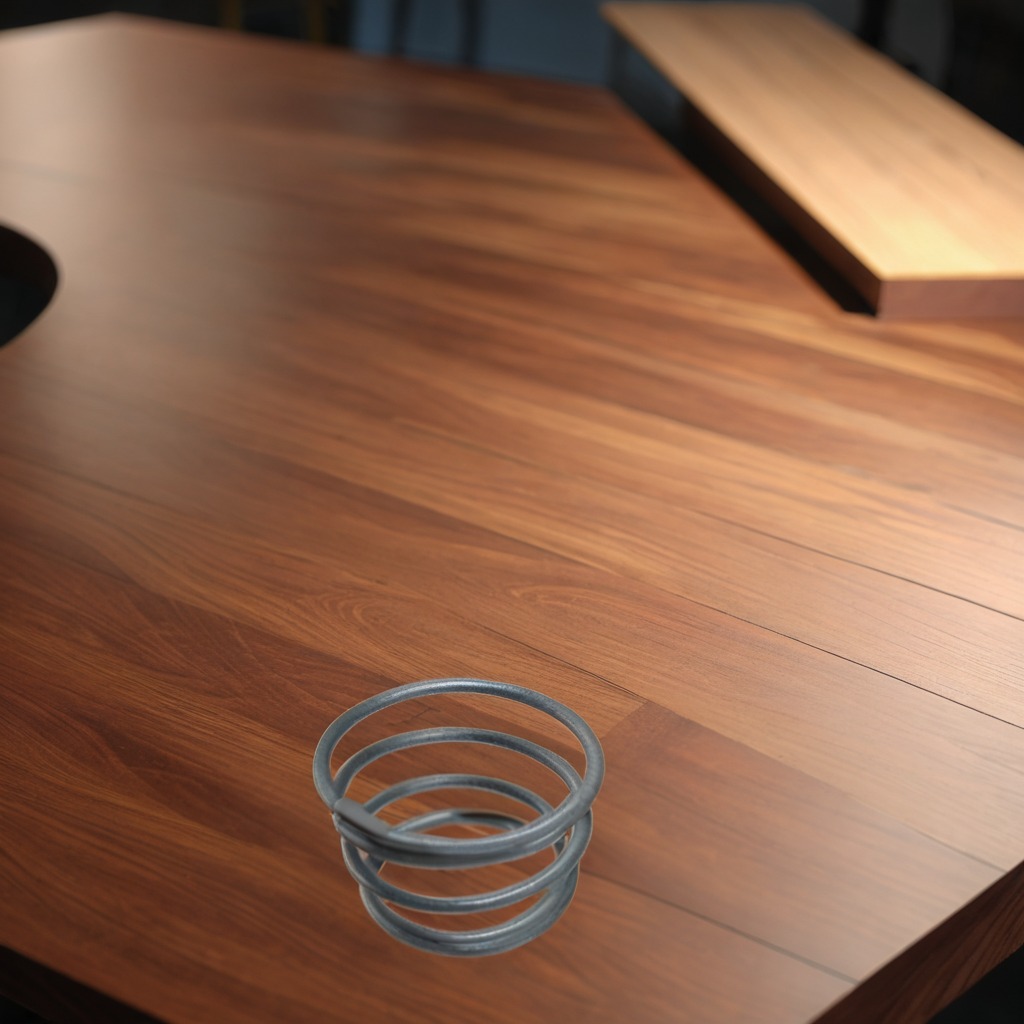
A coiled metal spring lies on the wooden table in a carpentry studio rich wood textures side lighting.